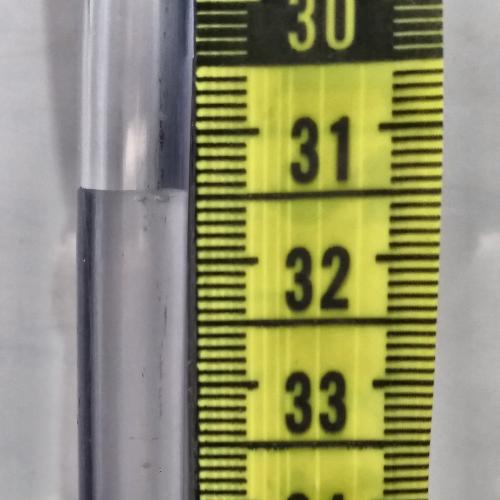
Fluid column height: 31.5 cm